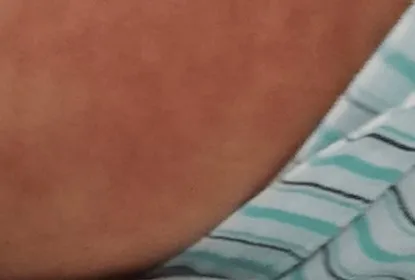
Erythema of the lower back region turned into a lightly hyperpigmented rash.
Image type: medical_photograph (skin_photograph)